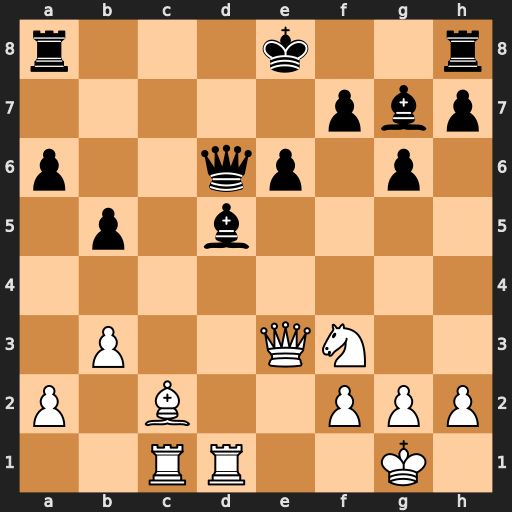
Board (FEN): r3k2r/5pbp/p2qp1p1/1p1b4/8/1P2QN2/P1B2PPP/2RR2K1
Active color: w
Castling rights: kq
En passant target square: -
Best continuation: Rxd5 Qxd5 Be4 Bh6 Qe1 Qd6 Rd1